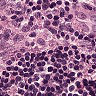
Metastatic tissue present: no